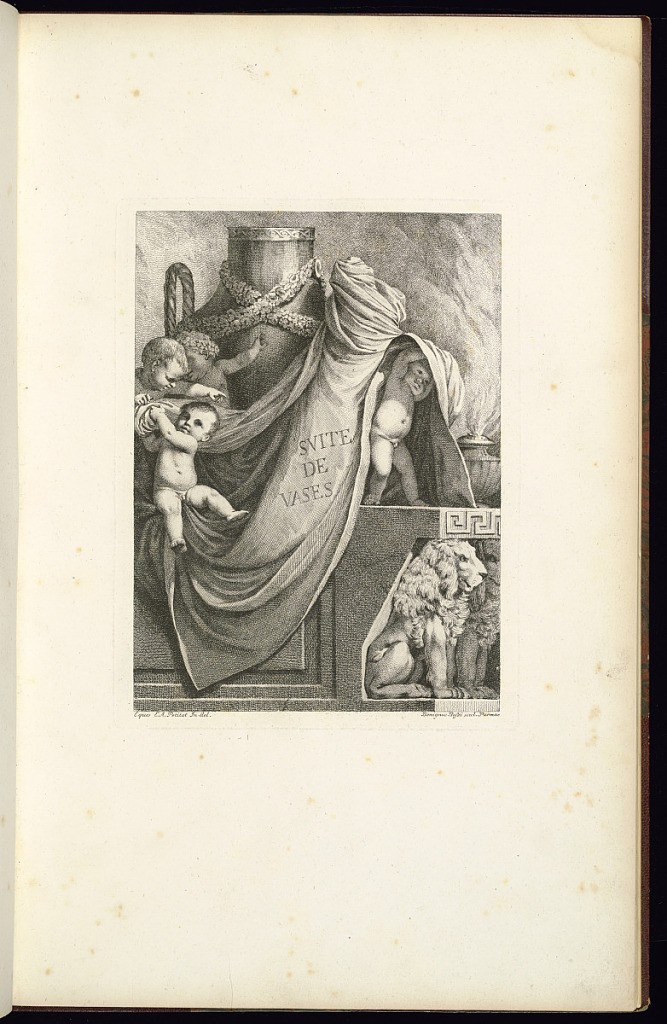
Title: Title page
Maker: Ennemond Alexandre Petitot, French, 1727 – 1801
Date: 1764
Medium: Etching on laid paper
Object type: Print
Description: Title page from a series of designs for vases. The title is lettered in the center, on drapery, held up by four putti. The drapery is partly covering a vase, decorated with a garland. The vase is sitting on an architectural plinth, decorated with a Greek-key frieze, and sculpted lions, with an incense burner on the right. The plate is signed and dated.